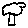
Label: tree